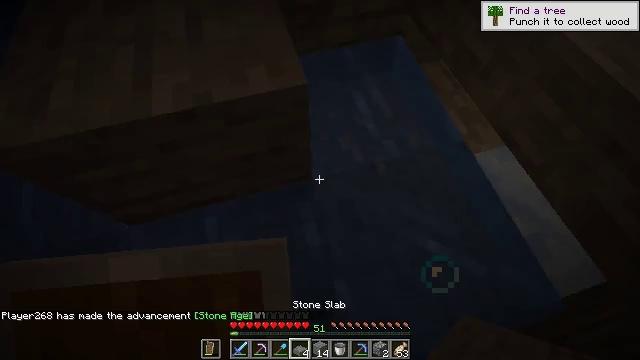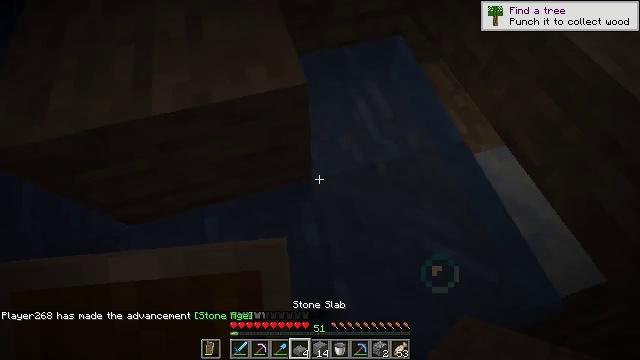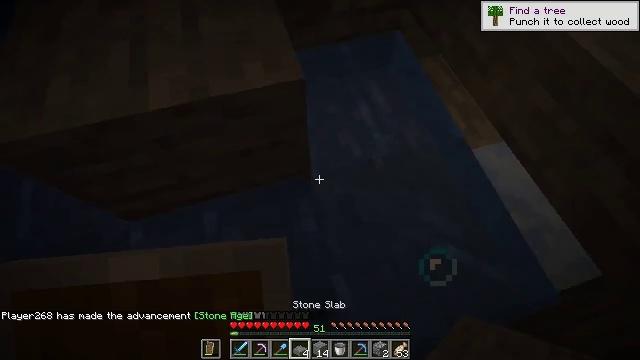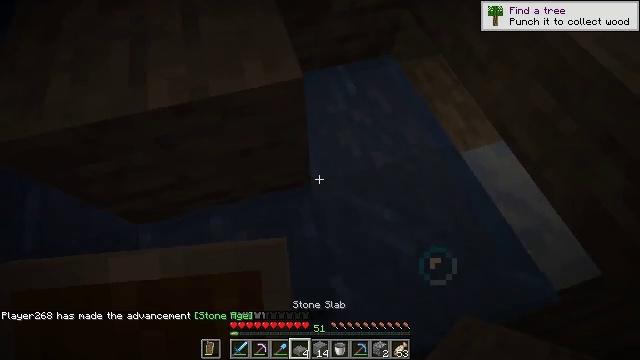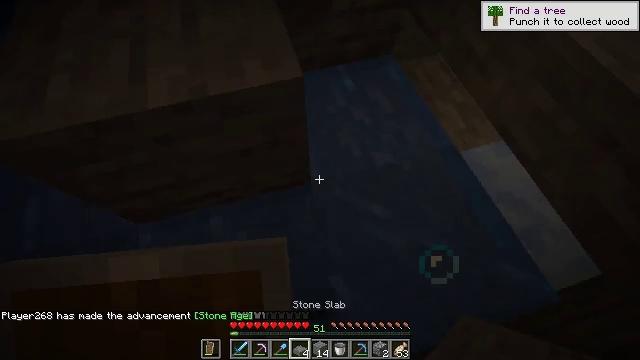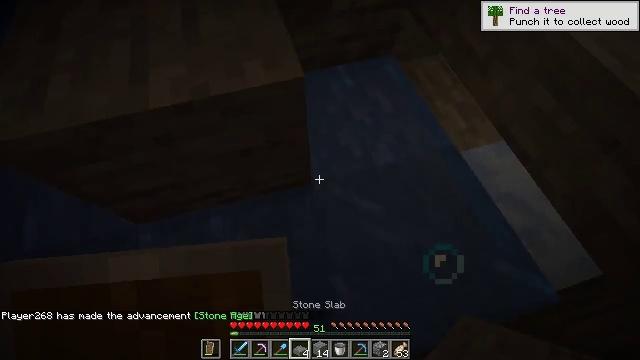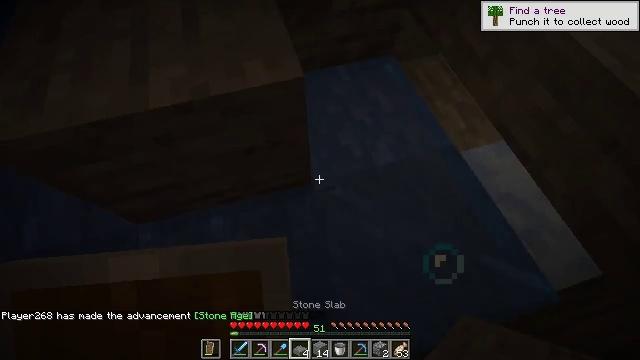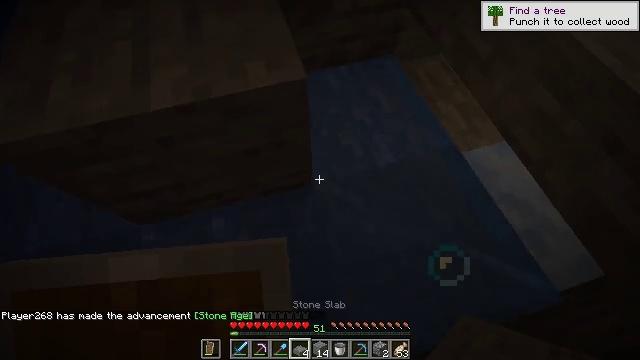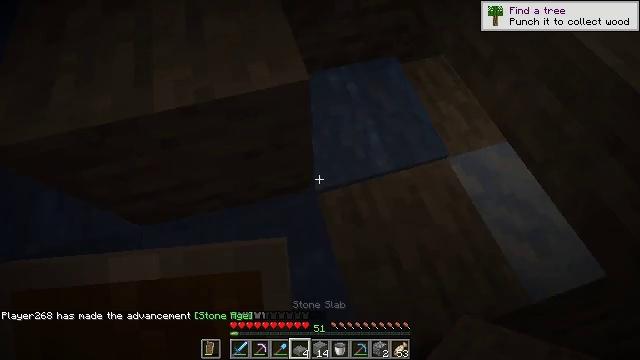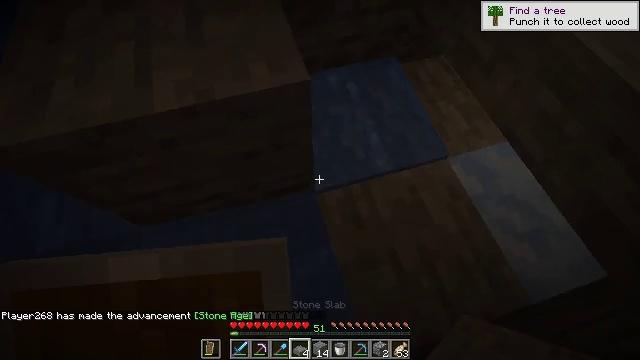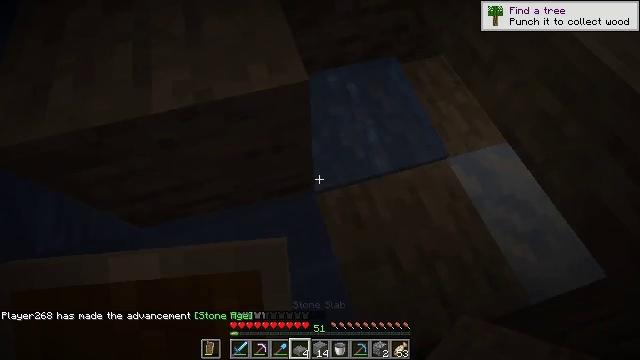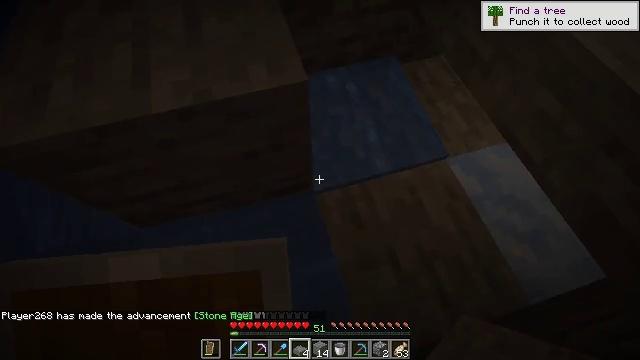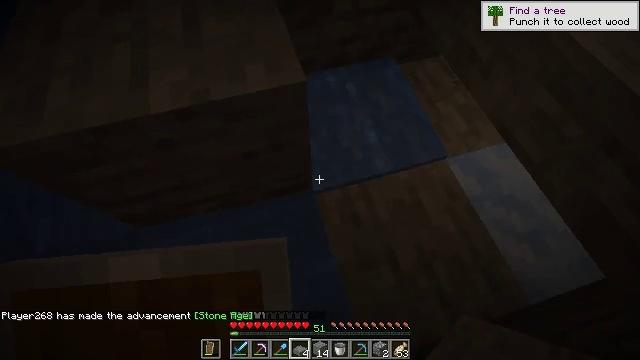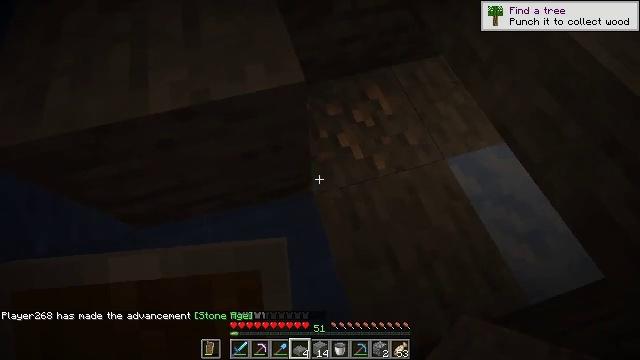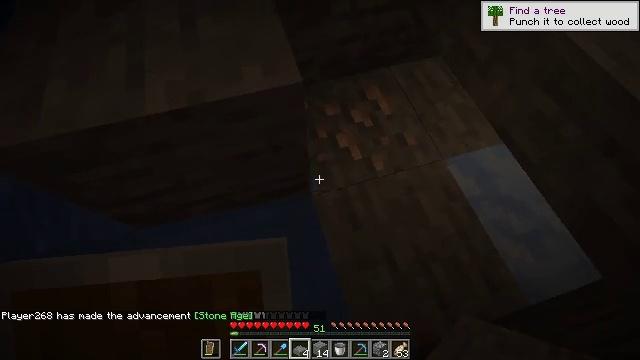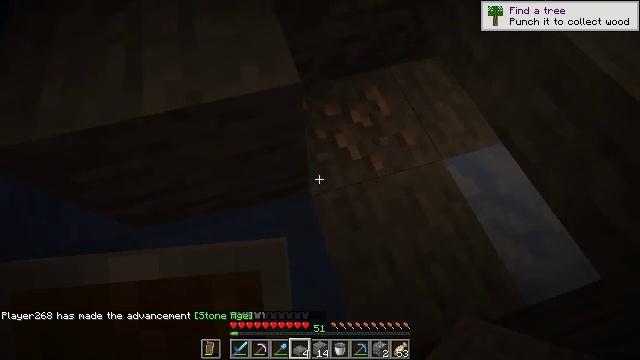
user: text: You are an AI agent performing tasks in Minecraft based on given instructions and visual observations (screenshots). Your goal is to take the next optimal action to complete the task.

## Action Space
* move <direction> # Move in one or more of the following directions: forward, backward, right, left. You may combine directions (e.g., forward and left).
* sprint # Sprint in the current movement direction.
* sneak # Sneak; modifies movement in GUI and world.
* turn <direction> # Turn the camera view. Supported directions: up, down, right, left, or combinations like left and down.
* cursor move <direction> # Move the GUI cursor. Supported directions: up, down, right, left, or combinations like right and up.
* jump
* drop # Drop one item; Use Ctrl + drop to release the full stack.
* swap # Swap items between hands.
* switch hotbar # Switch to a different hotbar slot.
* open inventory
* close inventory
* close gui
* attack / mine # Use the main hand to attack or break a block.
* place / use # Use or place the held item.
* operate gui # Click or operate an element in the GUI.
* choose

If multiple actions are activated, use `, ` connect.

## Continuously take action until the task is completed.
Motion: motion action
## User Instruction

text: Harvest packed ice from cold regions.
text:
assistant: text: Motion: no_op
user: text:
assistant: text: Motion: no_op
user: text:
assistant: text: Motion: no_op
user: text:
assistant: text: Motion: no_op
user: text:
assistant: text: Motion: no_op
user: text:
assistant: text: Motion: no_op
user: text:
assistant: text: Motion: no_op
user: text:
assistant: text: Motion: no_op
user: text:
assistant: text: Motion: no_op
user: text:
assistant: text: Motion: no_op
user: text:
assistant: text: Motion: no_op
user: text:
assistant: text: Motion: no_op
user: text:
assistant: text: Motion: no_op
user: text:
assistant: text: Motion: no_op
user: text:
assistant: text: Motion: no_op
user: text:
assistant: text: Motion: no_op
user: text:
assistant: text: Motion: no_op
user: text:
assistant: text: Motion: no_op
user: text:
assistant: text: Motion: no_op
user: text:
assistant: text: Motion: turn right
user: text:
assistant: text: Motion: turn right and up
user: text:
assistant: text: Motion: turn right
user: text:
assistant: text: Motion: turn right
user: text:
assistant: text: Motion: turn right
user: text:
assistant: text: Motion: turn right and up
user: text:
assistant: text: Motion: turn right and up
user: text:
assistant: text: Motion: turn right and up
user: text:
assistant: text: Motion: turn right and up
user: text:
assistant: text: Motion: turn right
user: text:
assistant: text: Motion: turn right